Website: crate-barrel
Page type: review-order
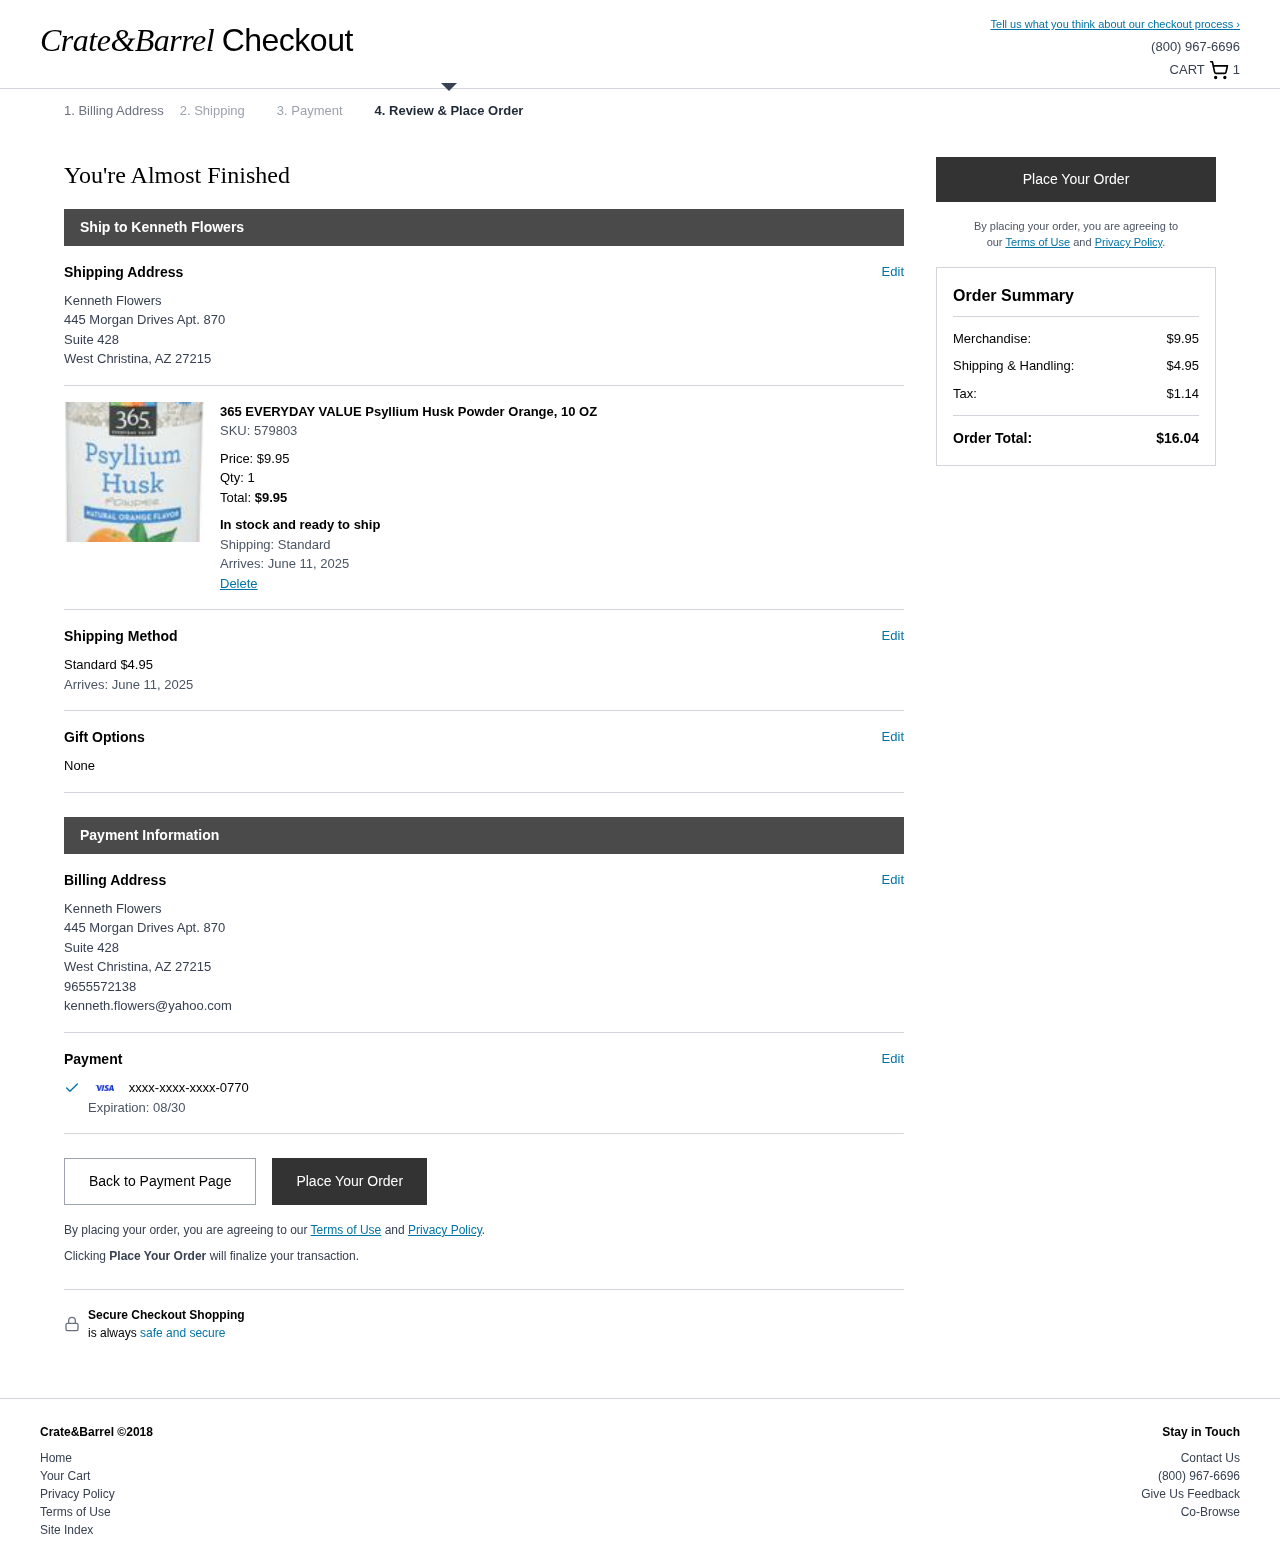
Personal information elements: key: PII_CARD_EXPIRY
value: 08/30
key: PII_CARD_LAST4
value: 0770
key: PII_EMAIL
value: kenneth.flowers@yahoo.com
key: PII_FULLNAME
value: Kenneth Flowers
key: PII_PHONE
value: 9655572138
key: PII_STREET
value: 445 Morgan Drives Apt. 870
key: PII_STREET2
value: Suite 428
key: PII_FULLNAME2
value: Kenneth Flowers
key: PII_CITY2
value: West Christina
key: PII_STATE_ABBR2
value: AZ
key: PII_POSTCODE2
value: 27215
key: PII_FULLNAME3
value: Kenneth Flowers
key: PII_CITY3
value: West Christina
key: PII_STATE_ABBR3
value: AZ
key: PII_POSTCODE
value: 27215
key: PII_POSTCODE_FULL
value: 27215
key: PII_POSTCODE_NUMERIC
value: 27215
Product elements: key: PRODUCT1_NAME
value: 365 EVERYDAY VALUE Psyllium Husk Powder Orange, 10 OZ
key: PRODUCT1_PRICE
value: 9.95
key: PRODUCT1_QUANTITY
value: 1
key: PRODUCT1_SKU
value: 579803
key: PRODUCT1_TOTAL
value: $9.95
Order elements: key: ORDER_NUM_ITEMS
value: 1
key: ORDER_DELIVERY_DATE
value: June 11, 2025
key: ORDER_SHIPPING_COST
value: $4.95
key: ORDER_DELIVERY_DATE2
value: June 11, 2025
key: ORDER_SUBTOTAL
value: $9.95
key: ORDER_SHIPPING_COST2
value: $4.95
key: ORDER_TAX
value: $1.14
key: ORDER_TOTAL
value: $16.04